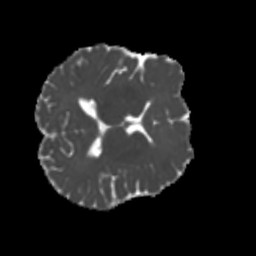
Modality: MD
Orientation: axial
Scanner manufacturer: siemens
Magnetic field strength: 3 T
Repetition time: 4 s
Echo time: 0.0594 s